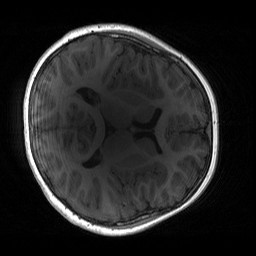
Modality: T1w
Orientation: axial
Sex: male
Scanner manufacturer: siemens
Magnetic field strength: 3 T
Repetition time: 1.9 s
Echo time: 0.00243 s